Chest X-ray:
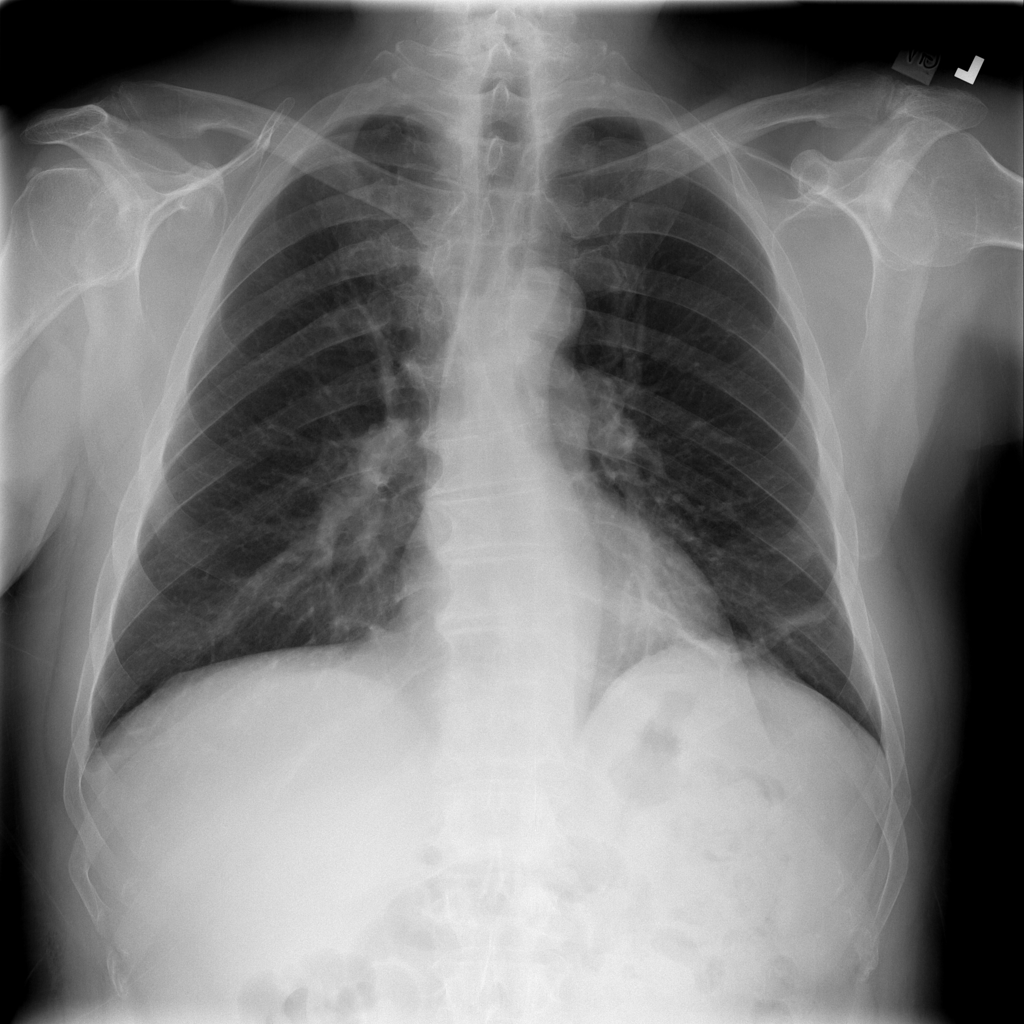
Findings: Atelectasis
No abnormal finding: no